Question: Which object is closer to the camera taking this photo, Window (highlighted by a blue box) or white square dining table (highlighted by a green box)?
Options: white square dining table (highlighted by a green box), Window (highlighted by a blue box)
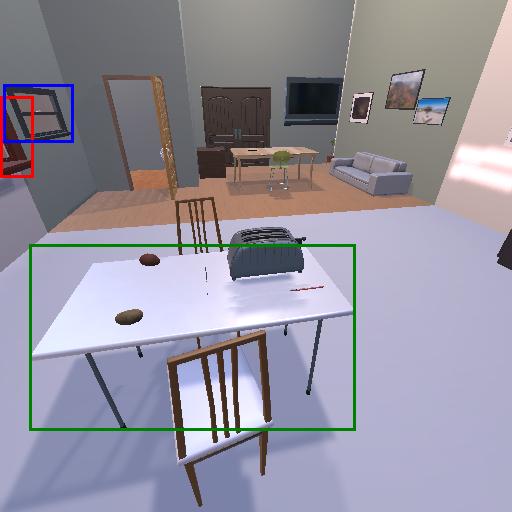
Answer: white square dining table (highlighted by a green box)